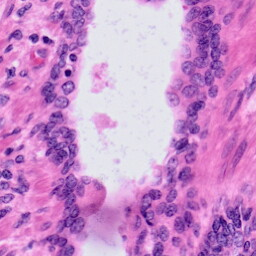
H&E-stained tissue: Prostate